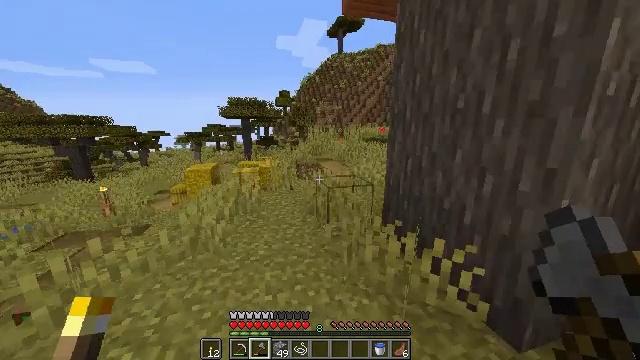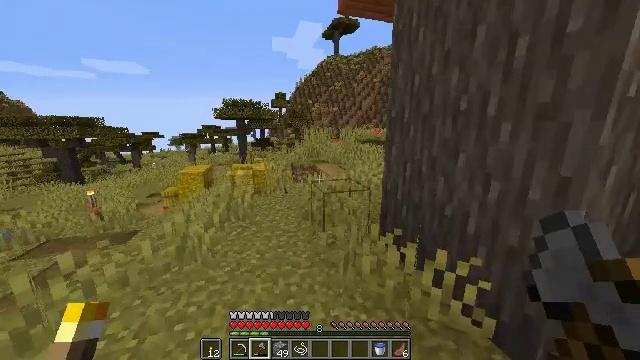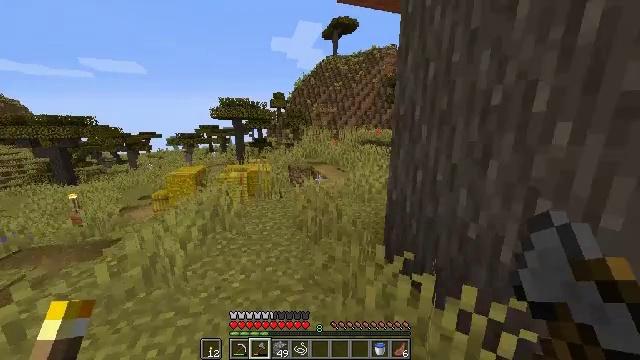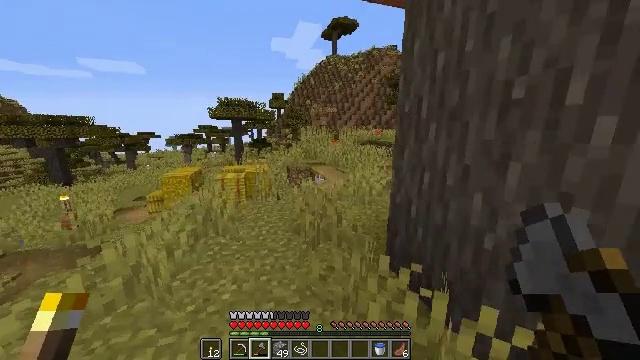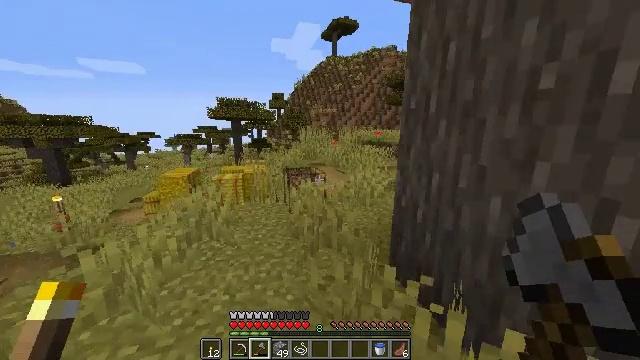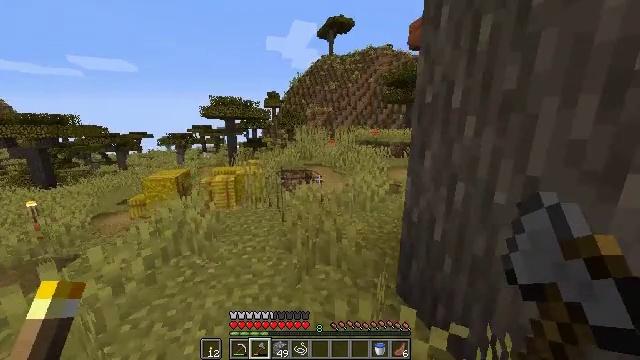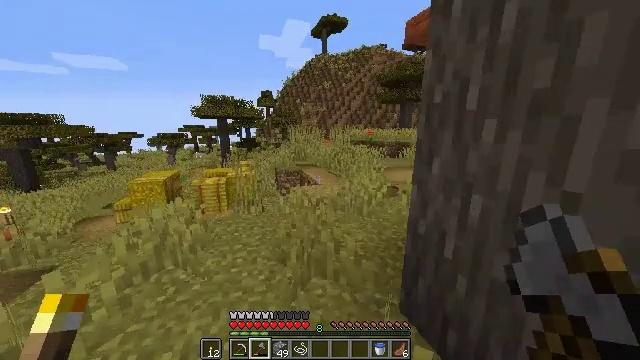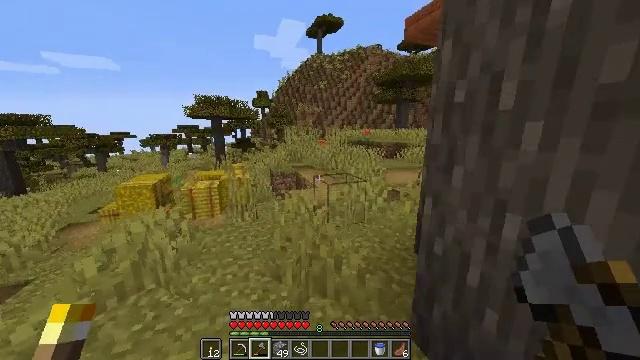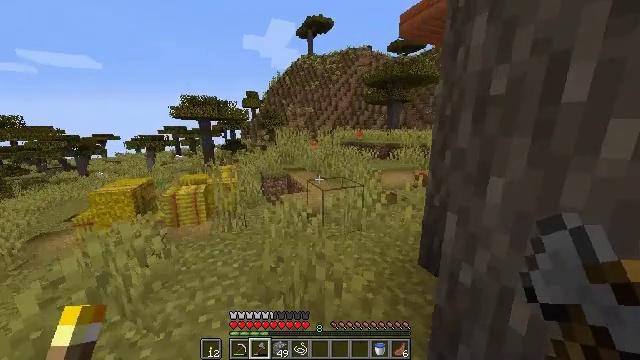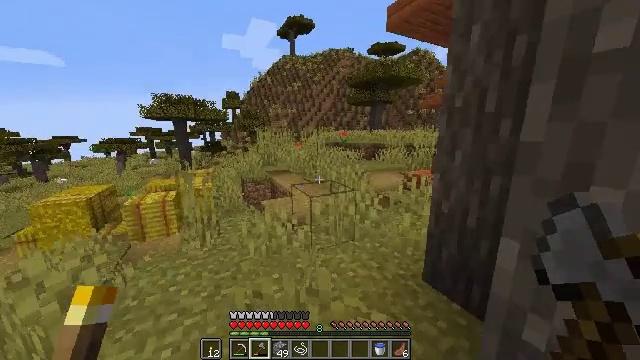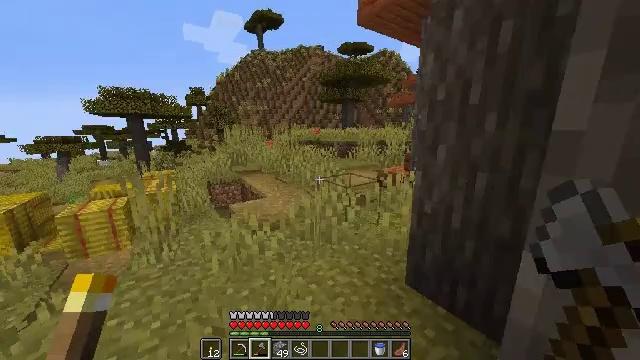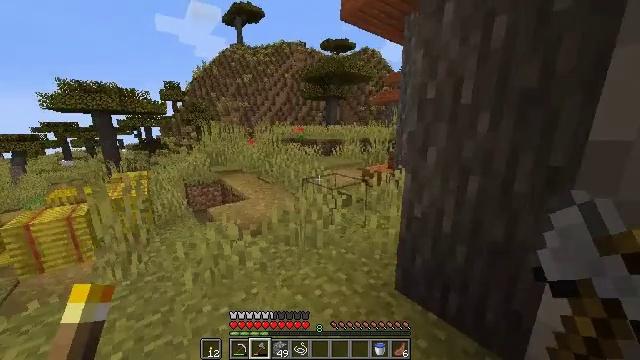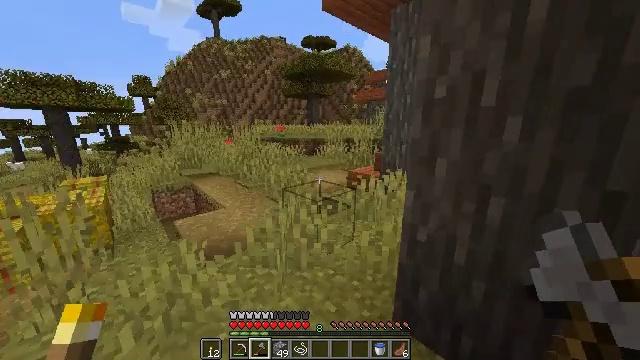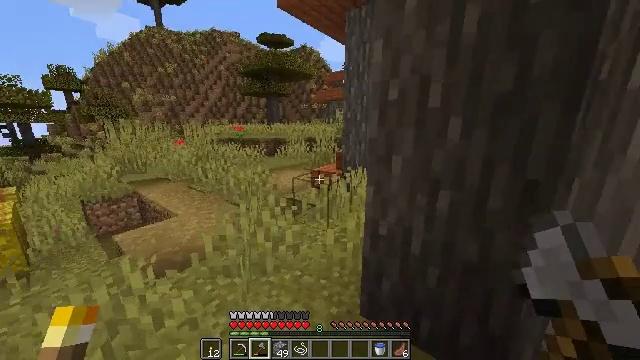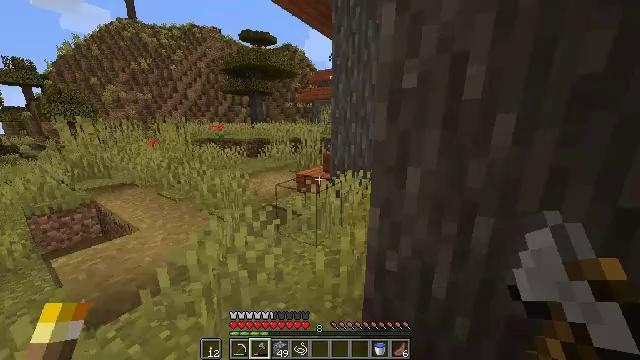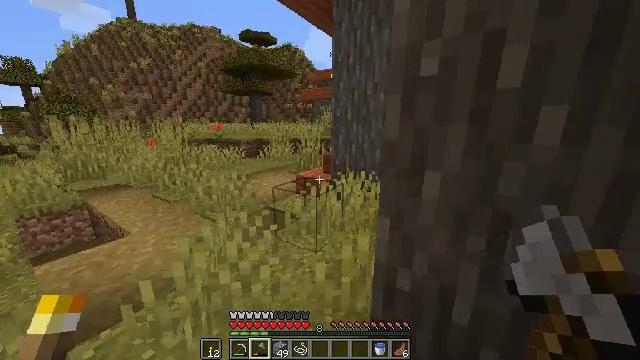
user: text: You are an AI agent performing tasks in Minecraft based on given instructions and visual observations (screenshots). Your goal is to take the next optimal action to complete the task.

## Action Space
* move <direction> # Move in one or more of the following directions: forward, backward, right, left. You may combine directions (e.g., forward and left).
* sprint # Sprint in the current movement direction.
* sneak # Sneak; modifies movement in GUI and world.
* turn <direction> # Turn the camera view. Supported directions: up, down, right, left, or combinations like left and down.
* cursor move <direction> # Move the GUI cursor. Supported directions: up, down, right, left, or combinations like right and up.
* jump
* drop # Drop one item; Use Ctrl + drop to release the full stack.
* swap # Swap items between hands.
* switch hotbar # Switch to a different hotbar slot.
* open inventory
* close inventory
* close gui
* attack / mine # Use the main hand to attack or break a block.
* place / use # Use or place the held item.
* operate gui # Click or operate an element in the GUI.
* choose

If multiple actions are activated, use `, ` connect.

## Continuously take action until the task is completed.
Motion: motion action
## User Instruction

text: Remove the orange carpet from the floor.
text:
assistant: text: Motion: move forward, sprint, turn right, attack / mine
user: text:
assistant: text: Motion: move forward, sprint, attack / mine
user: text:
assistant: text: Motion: move forward, sprint, attack / mine
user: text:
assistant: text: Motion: move forward, sprint, attack / mine
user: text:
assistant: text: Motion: move forward, sprint, turn right, attack / mine
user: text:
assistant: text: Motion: move forward, sprint, turn right, attack / mine
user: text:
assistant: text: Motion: move forward, sprint, turn right, attack / mine
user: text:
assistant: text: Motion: move forward, sprint, turn right, attack / mine
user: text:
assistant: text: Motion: move forward, sprint, turn right, attack / mine
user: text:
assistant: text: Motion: move forward, sprint, turn right, attack / mine
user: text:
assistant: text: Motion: move forward, sprint, turn right, attack / mine
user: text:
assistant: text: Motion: move forward, sprint, turn right, attack / mine
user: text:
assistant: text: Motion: move forward, sprint, turn right, attack / mine
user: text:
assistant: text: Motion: move forward, sprint, turn right, attack / mine
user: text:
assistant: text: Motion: move forward, sprint, attack / mine
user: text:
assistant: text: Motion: move forward, sprint, attack / mine
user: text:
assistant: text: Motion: move forward, sprint, attack / mine
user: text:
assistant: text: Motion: move forward, sprint, attack / mine
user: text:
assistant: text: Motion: move forward, sprint, attack / mine
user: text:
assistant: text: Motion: move forward and move left, sprint, attack / mine
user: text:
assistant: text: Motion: move forward and move left, sprint, attack / mine
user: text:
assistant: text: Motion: move forward and move left, sprint, attack / mine
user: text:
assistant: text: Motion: move forward and move left, sprint, attack / mine
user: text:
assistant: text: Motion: move forward and move left, sprint, attack / mine
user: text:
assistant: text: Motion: move forward and move left, sprint, turn right, attack / mine
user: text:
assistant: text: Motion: move forward and move left, sprint, turn right, attack / mine
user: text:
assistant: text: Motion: move forward and move left, sprint, turn right, attack / mine
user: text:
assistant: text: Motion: move forward and move left, sprint, turn right, attack / mine
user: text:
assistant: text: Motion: move forward and move left, sprint, turn right, attack / mine
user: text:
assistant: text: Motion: move forward and move left, sprint, turn right, attack / mine